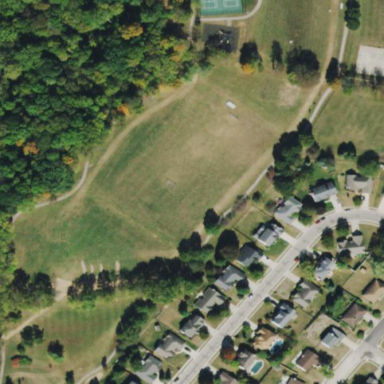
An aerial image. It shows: Lacrosse pitch for leisure land activities.